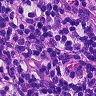
Metastatic tissue present: no